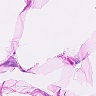
Metastatic tissue present: no